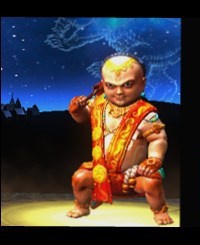
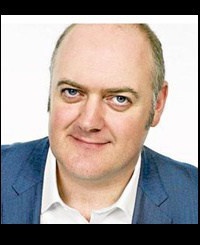
Blend attribute: Bald Head
Blending difficulty: High
Creative potential: Low